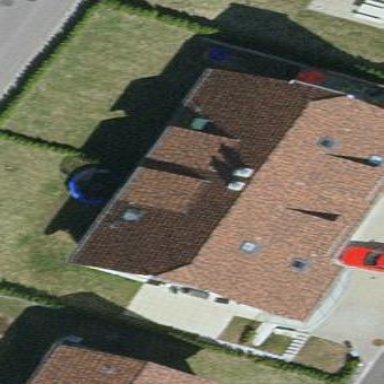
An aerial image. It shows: Semi-detached house.